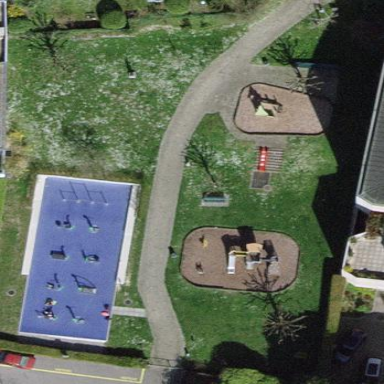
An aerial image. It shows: Lovely park for leisure and relaxation.